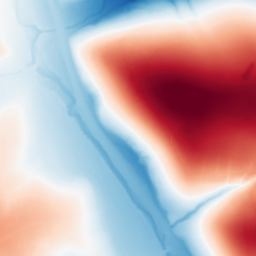
Category: trend_removal
Decomposition family: polynomial_high
Decomposition parameters: degree: 5
Upsampling method: cubic_mitchell
Upsampling parameters: scale: 4
Upsampling scale: 4